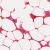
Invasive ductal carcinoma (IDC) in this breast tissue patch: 0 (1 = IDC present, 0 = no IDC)